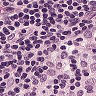
Metastatic tissue present: no